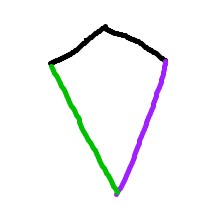
Shape: kite